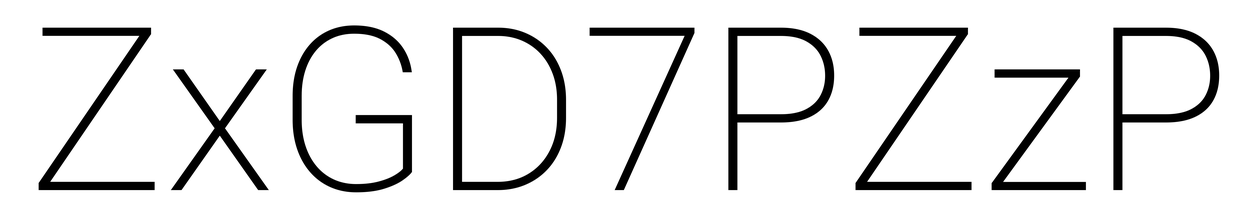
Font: Roboto_ExtraLight